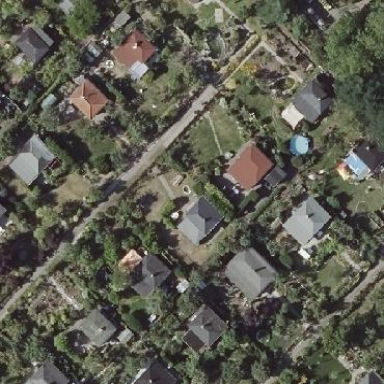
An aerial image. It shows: Plot in the allotments.